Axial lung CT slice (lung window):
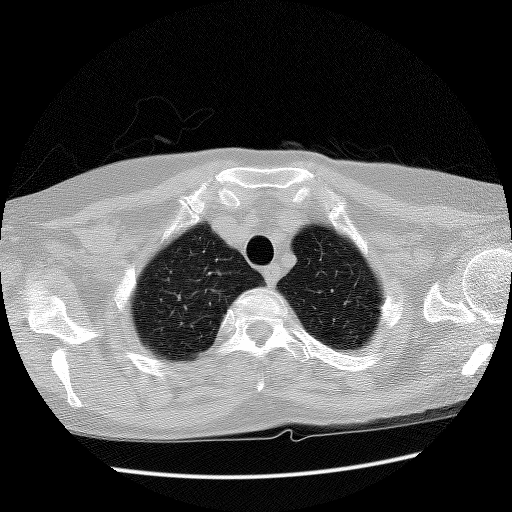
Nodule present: no